Question: So, I was going to make a large room inside of my CPPS, however, I find the need for multiple rooms linked together with a little annoying. I was wondering if I could increase the size of my rooms that were linked together and scroll around it using WASD.
This is the environment that I am trying to manage:
This is a part of an island I was going to develop, it's a rough picture but you get the idea that it would continue to the left. That's where I want it to scroll.

Am I a crazy to try and do this? Is this even possible? Any comments will help! Thanks!
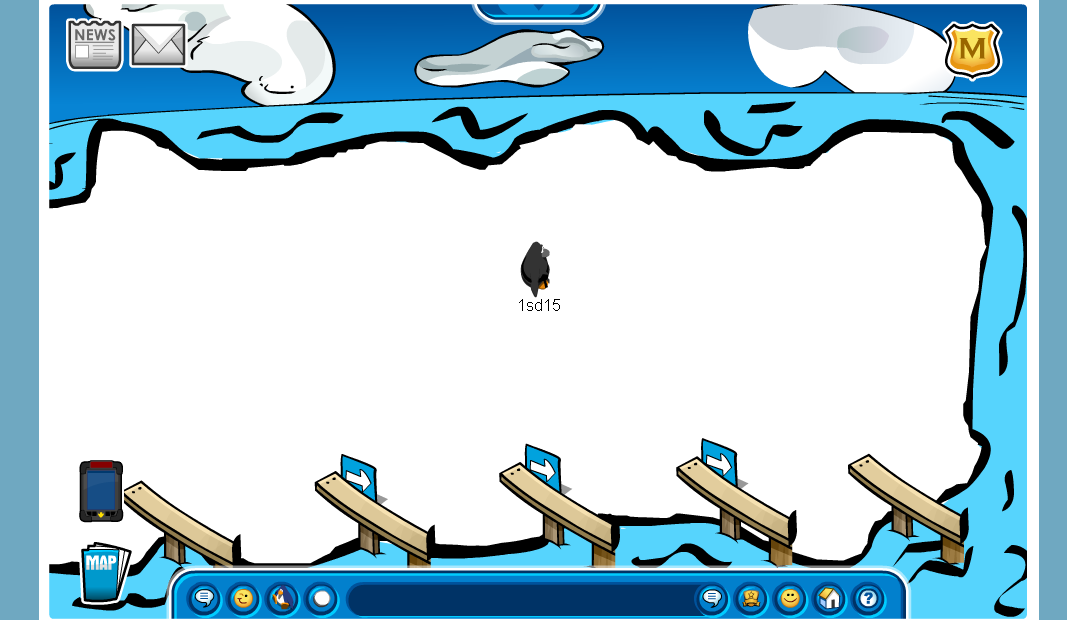
Answer: The solution you're looking for is a masked container.
1. Place your map in a container.
2. Set the X & Y coordinate by an event that interests you (character reaches edge of map, clicking on a button, etc...)
3. The layers on top (in this case your UI) sit above your container. If you had other items that don't cover your worldmap, you'd add a mask to the container by setting myContainer.mask = myShape
For fun, I went ahead and wrote an example which you can run in a clean project. This should demonstrate the map panning concept. Try your WASD keys, or simply move the mouse.
'''
import flash.display.Sprite;
import flash.display.Shape;
import flash.events.Event;
import flash.events.KeyboardEvent;
// Our container for the map.
var container:Sprite;
// For the sake of smoothly animating to its destination, track the X & Y coordinates.
var destX:Number = 0;
var destY:Number = 0;
init();
function init():void {
// Create a backdrop (mostly for mouseMove)
var bg:Sprite = new Sprite();
bg.graphics.beginFill(0xFFFFFF);
bg.graphics.lineStyle(2, 0x00);
bg.graphics.drawRect(100, 100, stage.stageWidth - 200, stage.stageHeight - 200);
bg.graphics.endFill();
addChild(bg);
// Our container "map"
container = new Sprite();
addChild(container);
// Create a mask
var m:Shape = new Shape();
m.graphics.beginFill(0x00);
m.graphics.drawRect(0, 0, stage.stageWidth - 200, stage.stageHeight - 200);
m.graphics.endFill();
m.x = m.y = 100;
container.mask = m;
// Event Listeners
stage.addEventListener(KeyboardEvent.KEY_DOWN, keyboardMovement);
addEventListener("mouseMove", cursorMovement);
addEventListener("enterFrame", updateMap);
// Populate the map with shapes
for (var i:int = 0; i < 1000; i++) {
var c:Shape = createCircle();
container.addChild(c);
c.x = random(0, stage.stageWidth * 2); // Random X Coordinate
c.y = random(0, stage.stageHeight * 2); // Random Y Coordinate
}
}
function createCircle():Shape {
// Creates a randomly sized/colored circle
var c:Shape = new Shape();
c.graphics.beginFill(random(0x000000, 0xFFFFFF)); // Random Color
c.graphics.drawCircle(0,0,random(4,20)); // Random Size
c.graphics.endFill();
return c;
}
function keyboardMovement(e:KeyboardEvent):void {
var speed:int = 100
switch (e.charCode) {
case 115: // s:down
speed = -speed;
case 119: // w:up
destY = clamp(destY + speed, -this.loaderInfo.height, 0);
break;
case 100: // d:right
speed = -speed;
case 97: // a:left
destX = clamp(destX + speed, -this.loaderInfo.width, 0);
break;
}
}
function cursorMovement(e:Event):void {
destX = -mouseX;
destY = -mouseY;
}
function updateMap(e:Event):void {
container.x += (destX - container.x) * 0.1;
container.y += (destY - container.y) * 0.1;
}
function random(low:Number, high:Number):Number {
return Math.floor(Math.random() * (1+high-low)) + low;
}
function clamp(original:Number, low:Number, high:Number):Number {
return (original > high) ? high : (original < low) ? low : original;
}
'''